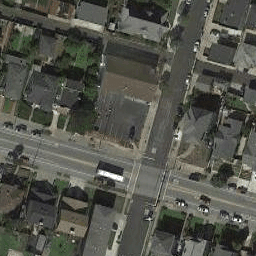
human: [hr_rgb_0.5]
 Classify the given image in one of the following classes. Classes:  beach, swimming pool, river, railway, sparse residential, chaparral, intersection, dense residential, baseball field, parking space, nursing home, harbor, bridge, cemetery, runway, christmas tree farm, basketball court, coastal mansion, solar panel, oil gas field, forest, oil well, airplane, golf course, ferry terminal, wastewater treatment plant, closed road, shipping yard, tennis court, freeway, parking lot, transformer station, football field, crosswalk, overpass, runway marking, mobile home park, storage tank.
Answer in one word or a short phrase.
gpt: intersection